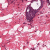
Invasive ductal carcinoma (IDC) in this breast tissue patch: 0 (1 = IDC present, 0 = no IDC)